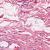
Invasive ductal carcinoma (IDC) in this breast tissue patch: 0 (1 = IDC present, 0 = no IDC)